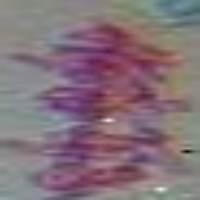
Label: metaphase